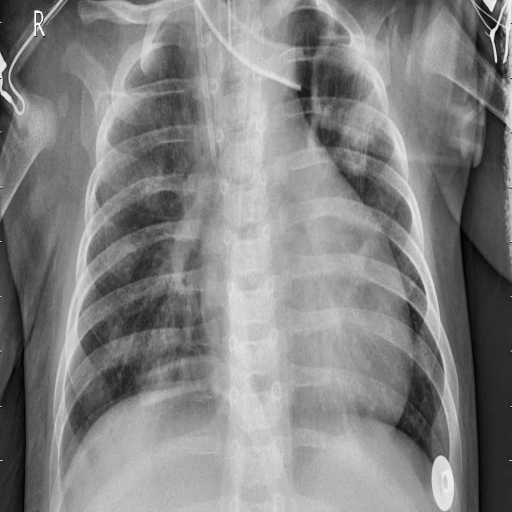
Finding: PNEUMONIA